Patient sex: M
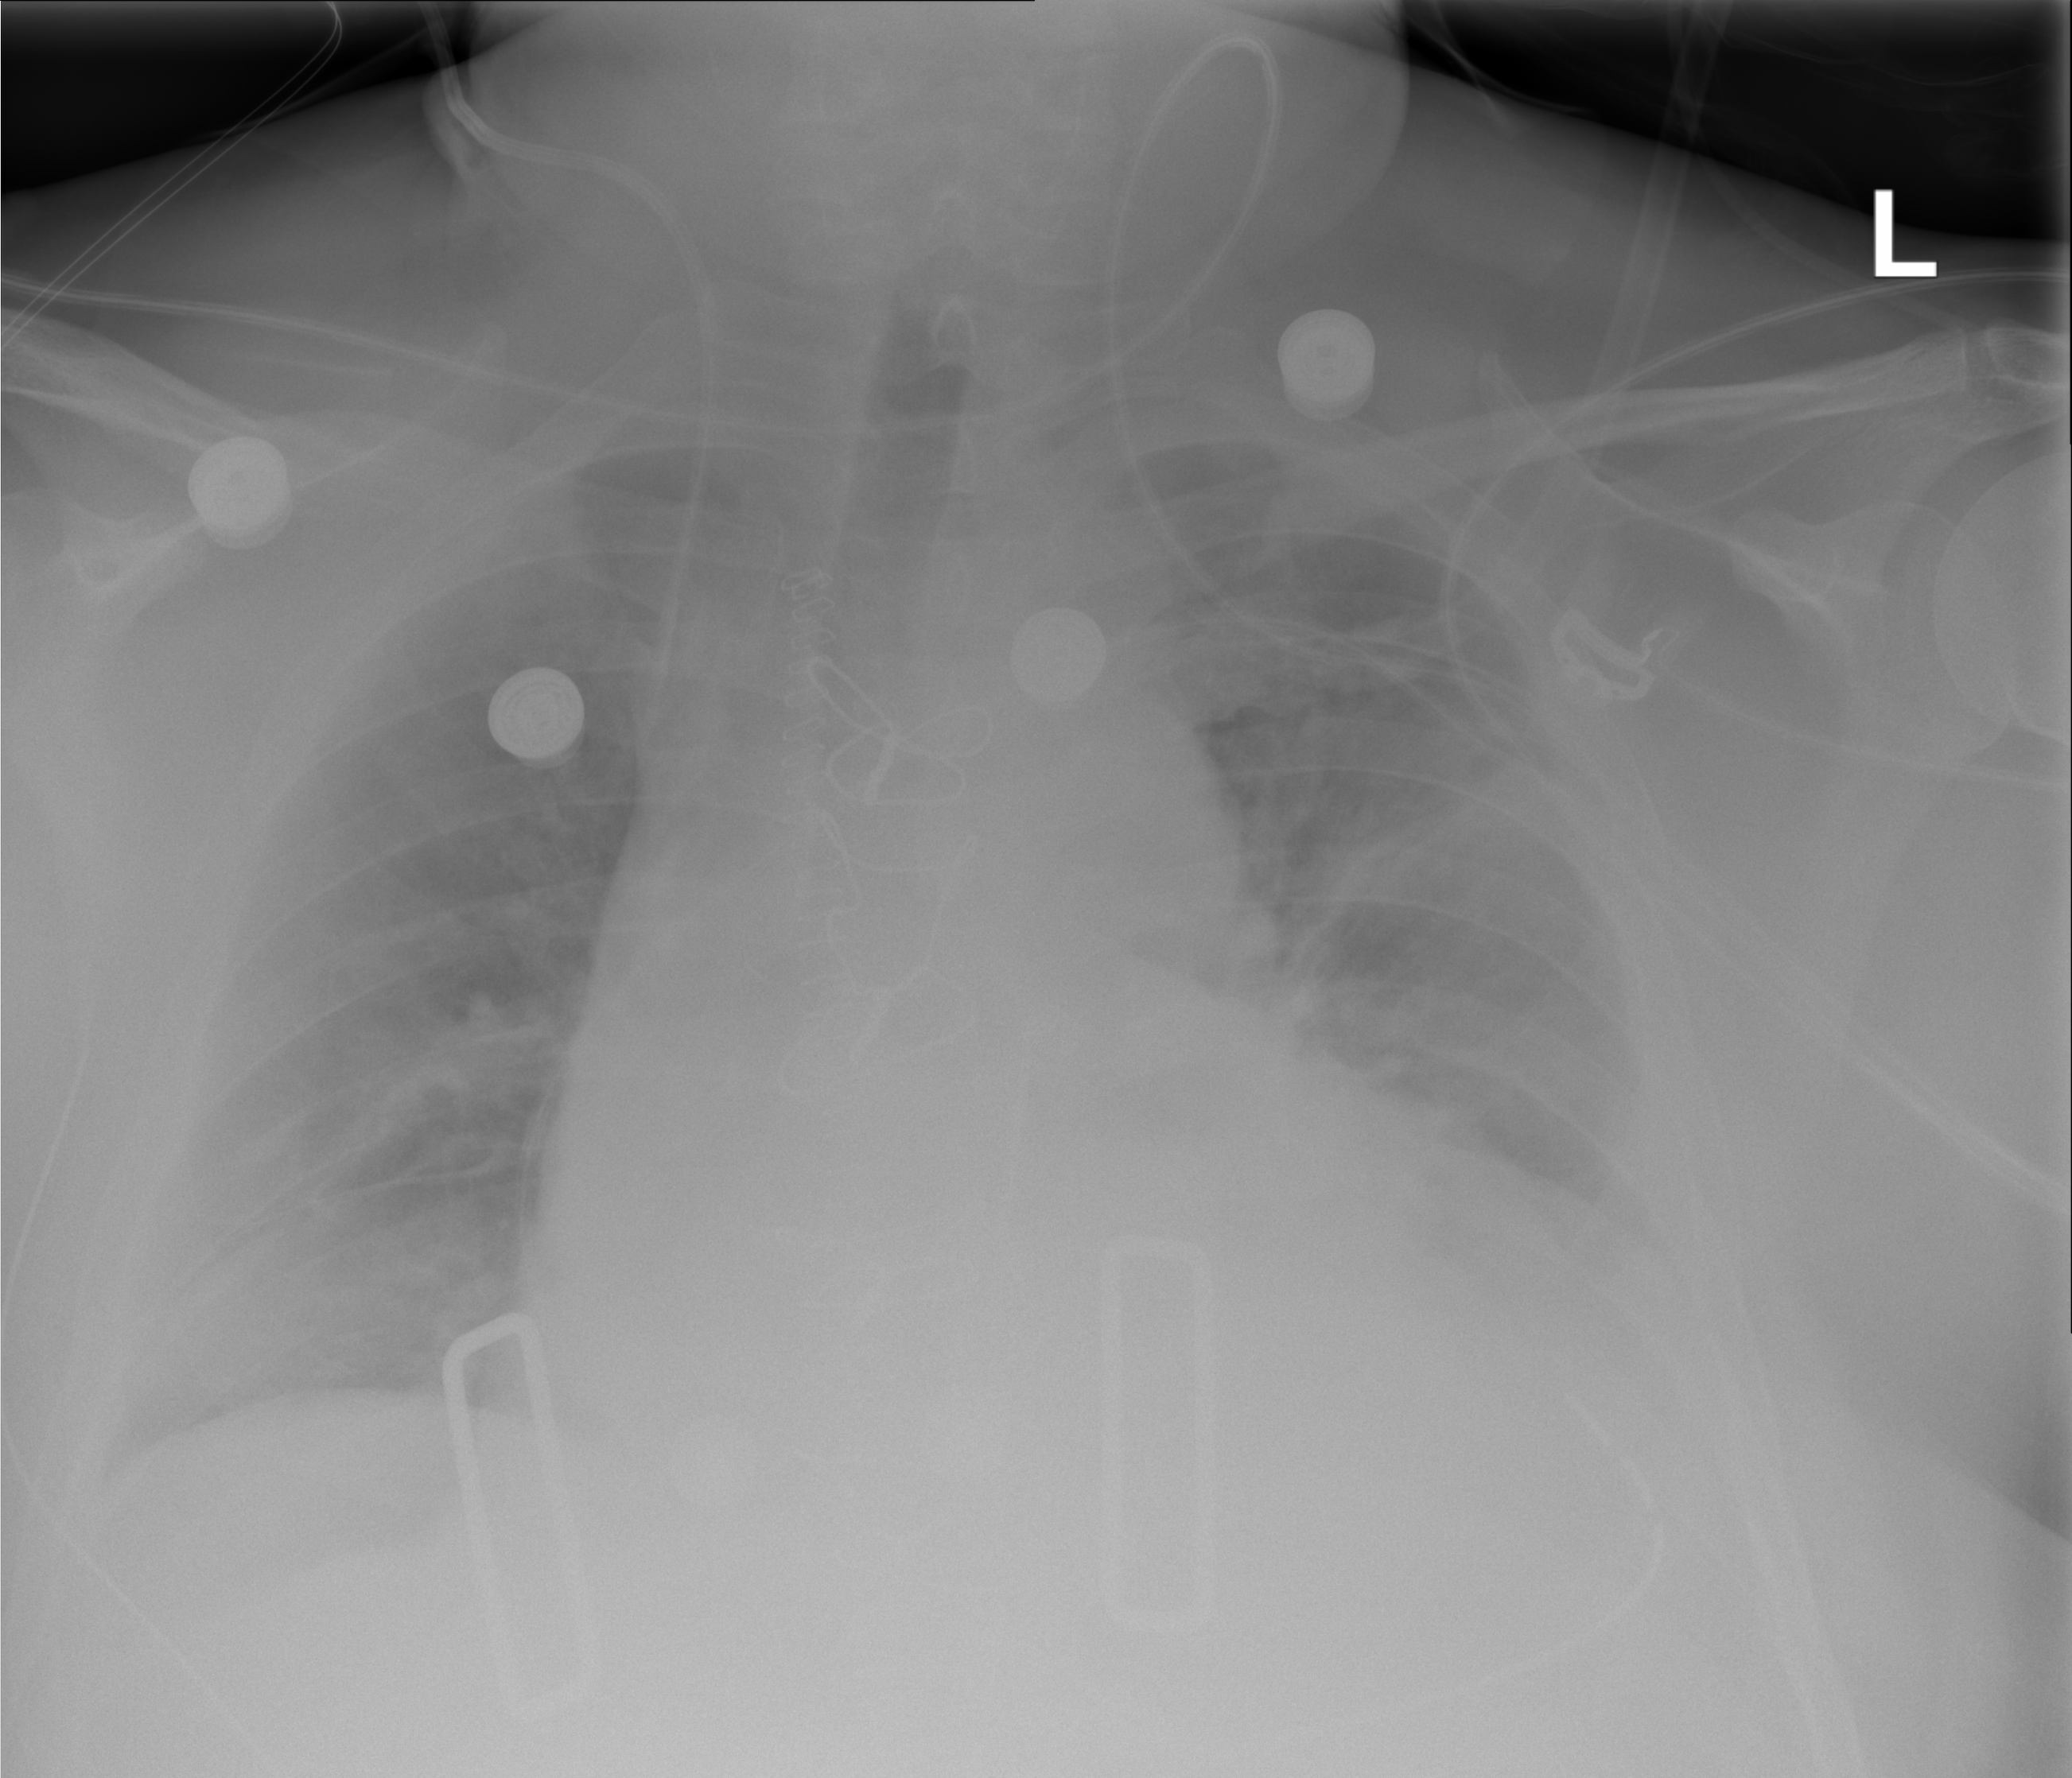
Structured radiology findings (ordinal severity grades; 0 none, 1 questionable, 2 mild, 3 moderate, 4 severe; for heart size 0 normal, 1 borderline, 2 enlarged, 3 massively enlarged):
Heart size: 2
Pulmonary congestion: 1
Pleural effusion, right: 0
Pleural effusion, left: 2
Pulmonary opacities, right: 0
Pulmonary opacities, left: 1
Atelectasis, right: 1
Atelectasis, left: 2